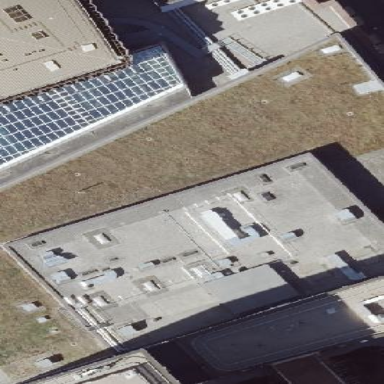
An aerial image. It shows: The building has flat gray roof.